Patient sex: F
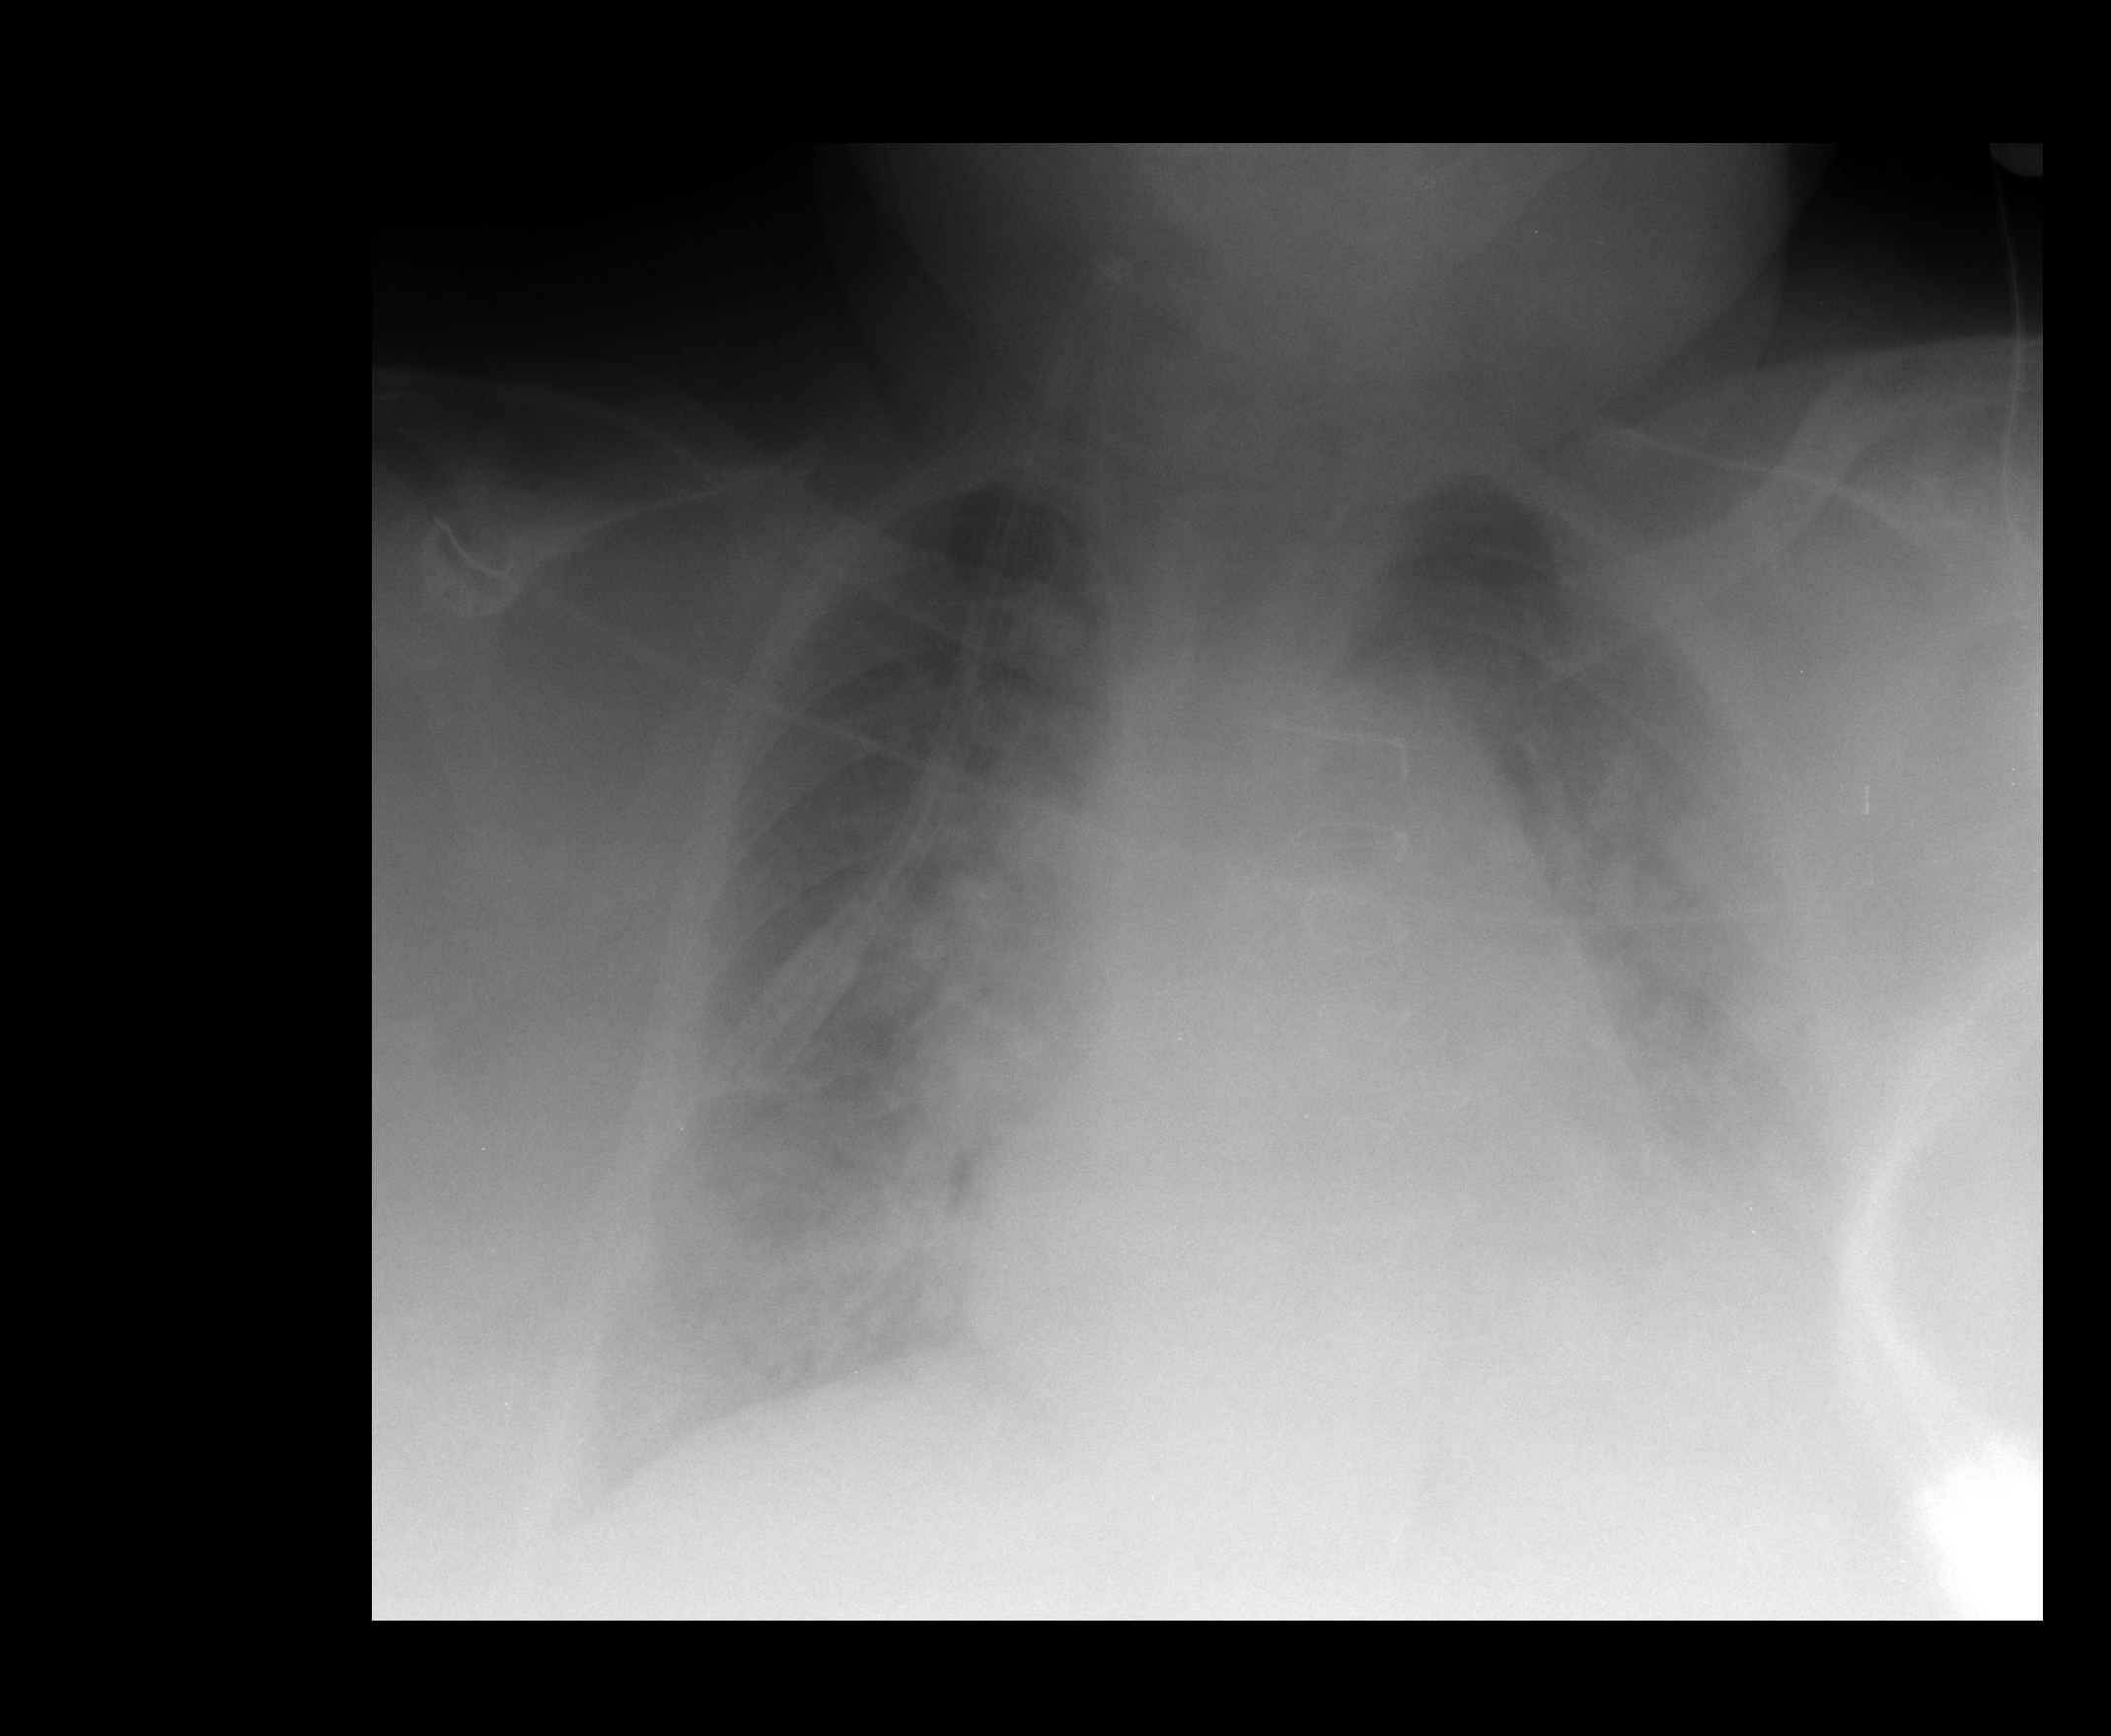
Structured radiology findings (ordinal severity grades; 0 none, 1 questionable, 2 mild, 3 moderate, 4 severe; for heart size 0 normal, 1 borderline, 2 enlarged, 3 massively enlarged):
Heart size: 2
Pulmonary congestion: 2
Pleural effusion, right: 2
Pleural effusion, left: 2
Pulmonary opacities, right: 2
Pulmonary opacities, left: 2
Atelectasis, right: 2
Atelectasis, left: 2